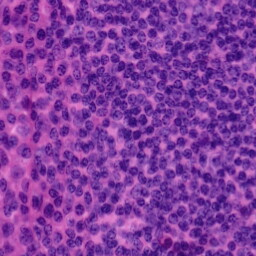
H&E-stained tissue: Tonsil